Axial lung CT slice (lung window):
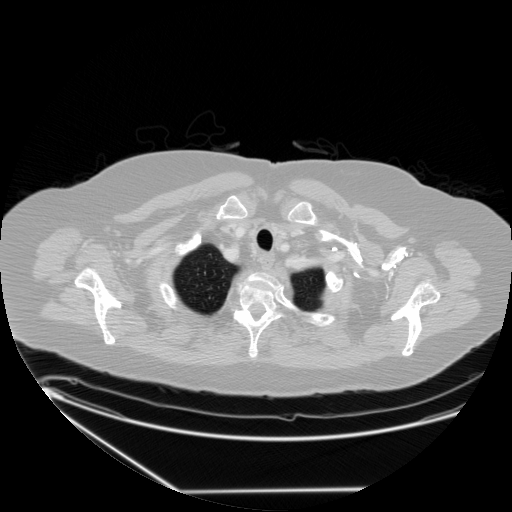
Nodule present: no